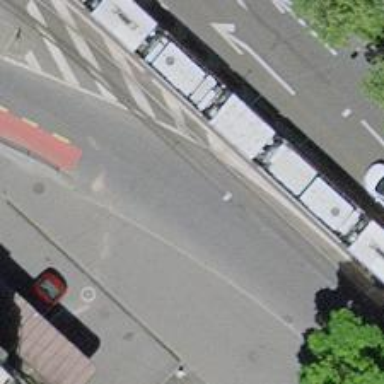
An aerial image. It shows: Exclusive cycle lane with asphalt surface on primary highway.